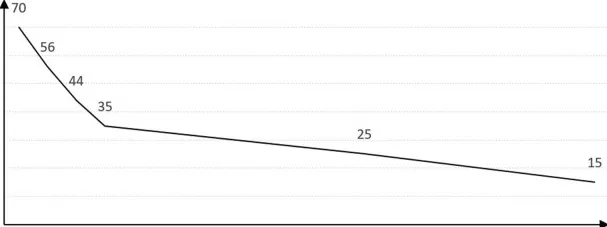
Change of pulmonary artery systolic pressures (mmHg) estimated by measuring peak systolic tricuspid regurgitation velocity. PAPs normalized 2 months after birth. D, Day.
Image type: chart (chart)